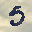
Label: 5